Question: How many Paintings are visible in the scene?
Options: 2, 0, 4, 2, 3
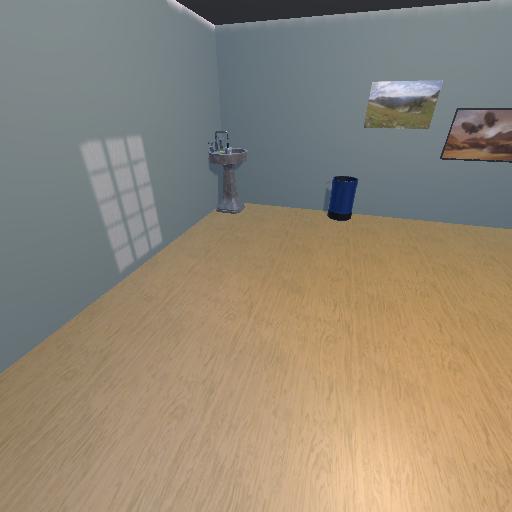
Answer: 2